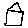
Label: house